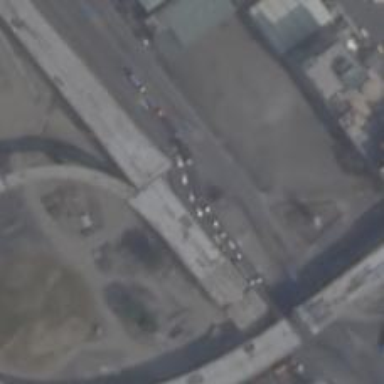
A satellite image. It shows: Viaduct bridge on motorway.